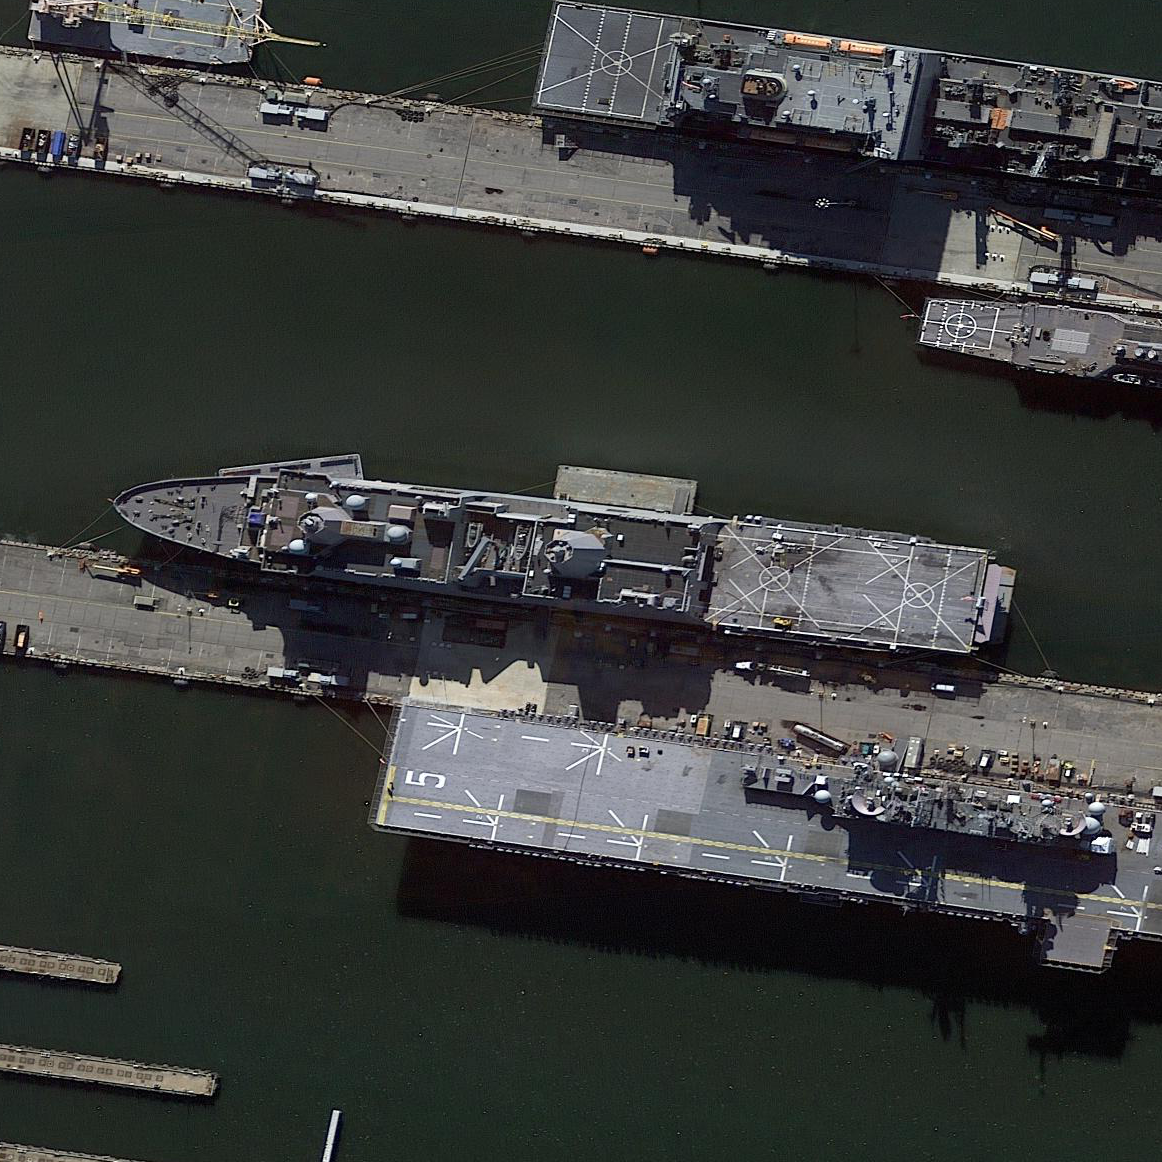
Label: San_Antonio-class_transport_dock